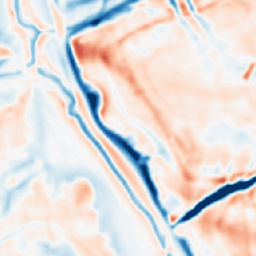
Category: multiscale
Decomposition family: dog_multiscale
Decomposition parameters: sigma_ratio: 1.4
n_scales: 4
base_sigma: 2
Upsampling method: nearest
Upsampling parameters: scale: 4
Upsampling scale: 4